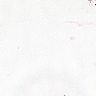
Metastatic tissue present: no